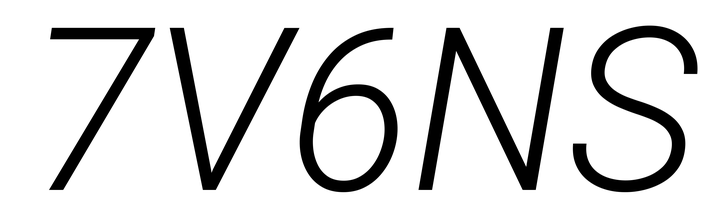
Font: Roboto-Italic_Light_Italic